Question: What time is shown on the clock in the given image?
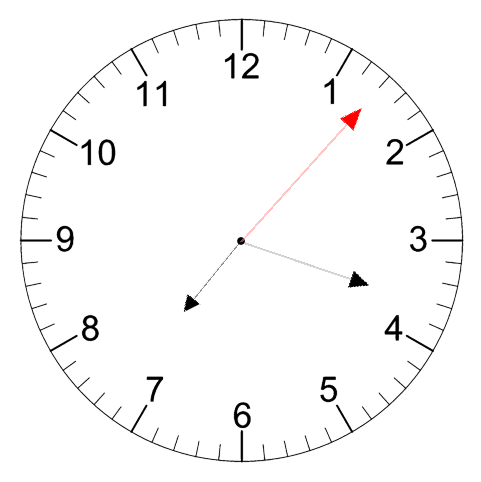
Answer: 07:18:07